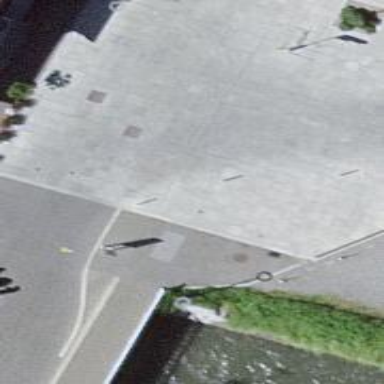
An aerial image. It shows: Bollard barrier.